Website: walmart
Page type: gifting
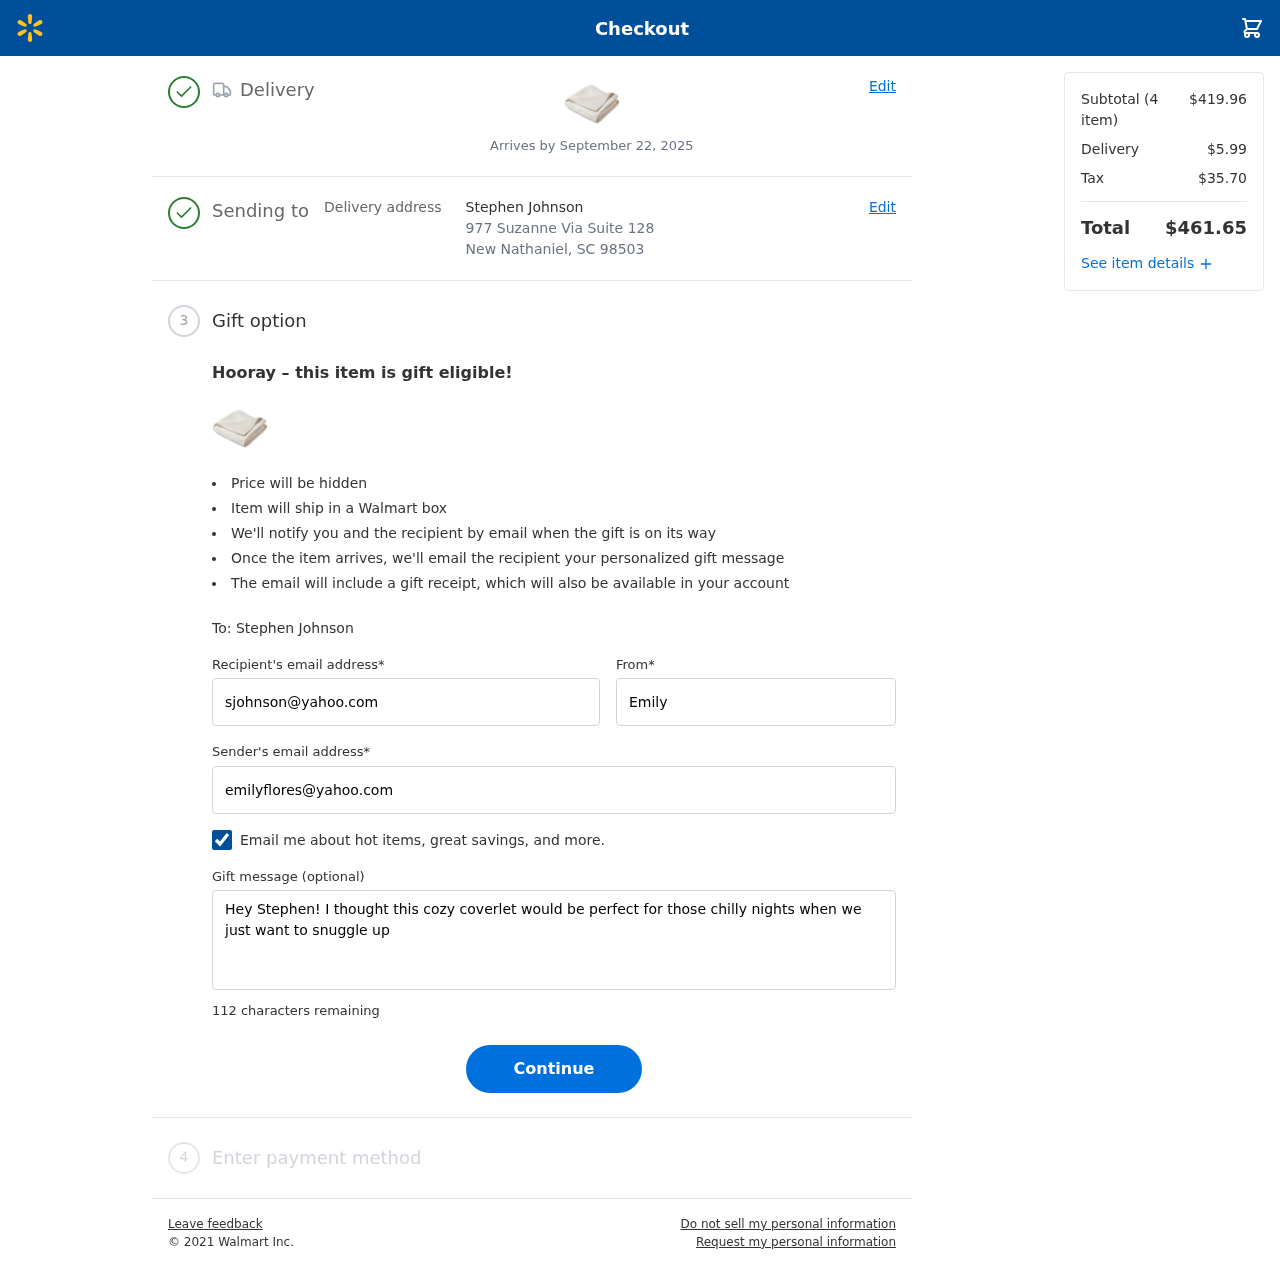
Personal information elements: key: PII_CITY_STATE_ZIP
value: New Nathaniel, SC 98503
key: PII_EMAIL
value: emilyflores@yahoo.com
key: PII_FIRSTNAME
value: Emily
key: PII_GIFT_EMAIL
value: sjohnson@yahoo.com
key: PII_GIFT_FULLNAME
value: Stephen Johnson
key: PII_GIFT_MESSAGE
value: Hey Stephen! I thought this cozy coverlet would be perfect for those chilly nights when we just want to snuggle up with a good movie. Can’t wait to see it brighten up your space!
- Emily
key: PII_STREET
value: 977 Suzanne Via Suite 128
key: PII_GIFT_FIRSTNAME
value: Stephen
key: PII_GIFT_LASTNAME
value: Johnson
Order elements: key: ORDER_DELIVERY_DATE
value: Arrives by September 22, 2025
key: ORDER_NUM_ITEMS
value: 4
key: ORDER_SUBTOTAL
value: $419.96
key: ORDER_SHIPPING_COST
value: $5.99
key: ORDER_TAX
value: $35.70
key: ORDER_TOTAL
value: $461.65